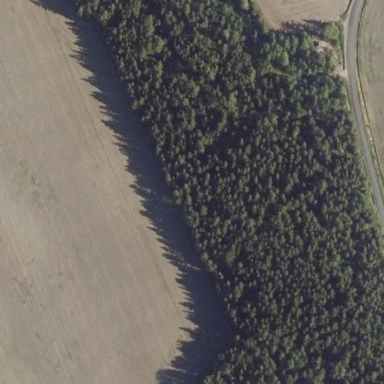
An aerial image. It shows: Beautiful woodland area.